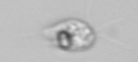
Label: Amoeba